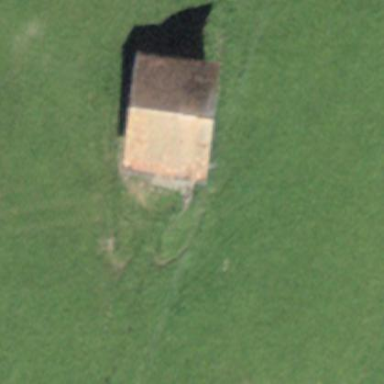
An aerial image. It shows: Rural barn.